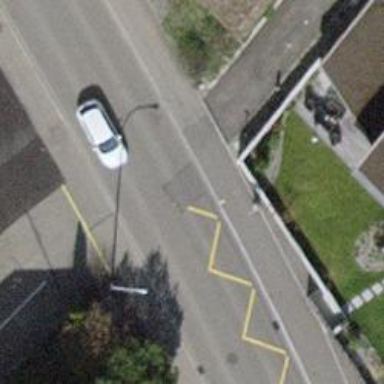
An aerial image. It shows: Public transport stop position.